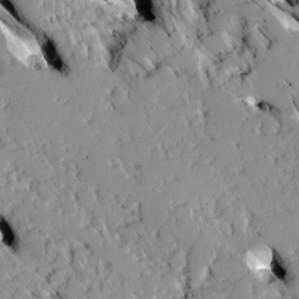
Label: non_frost